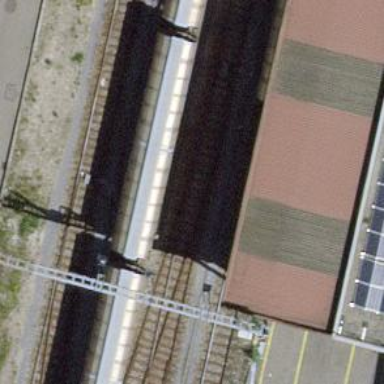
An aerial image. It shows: Railway switch.